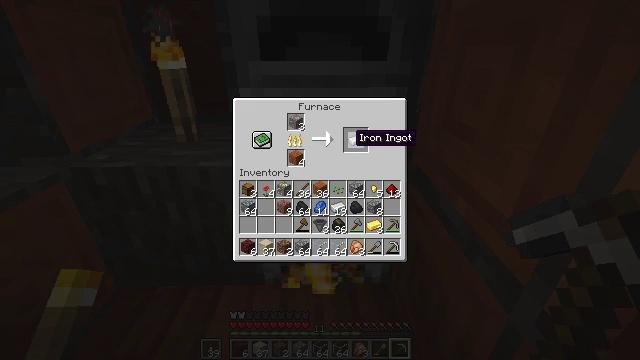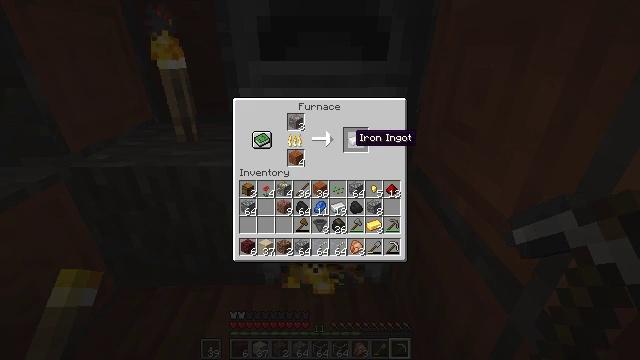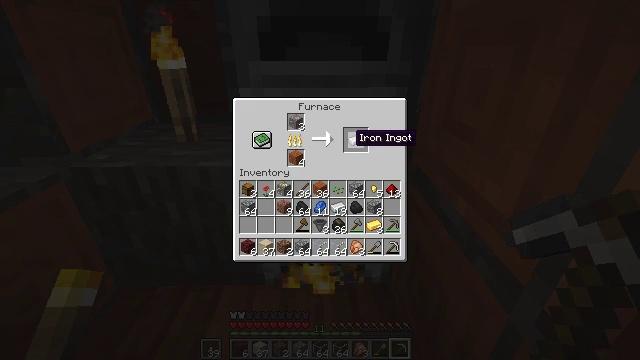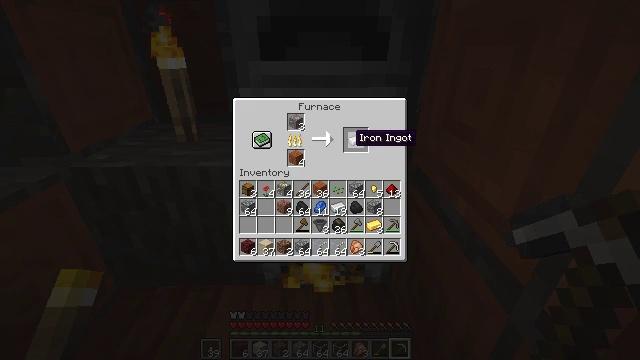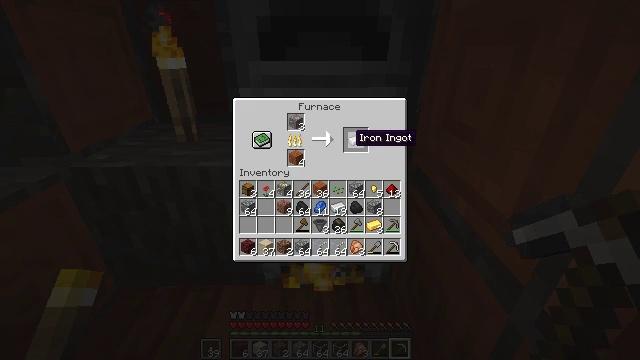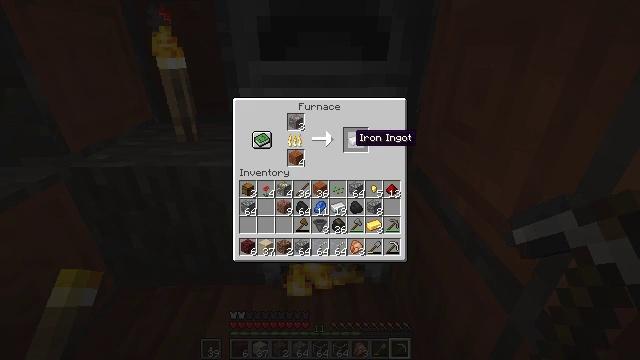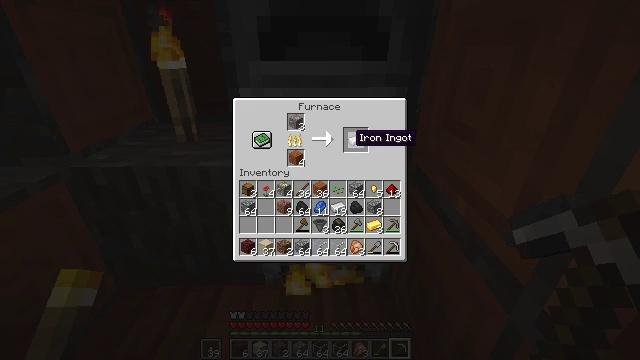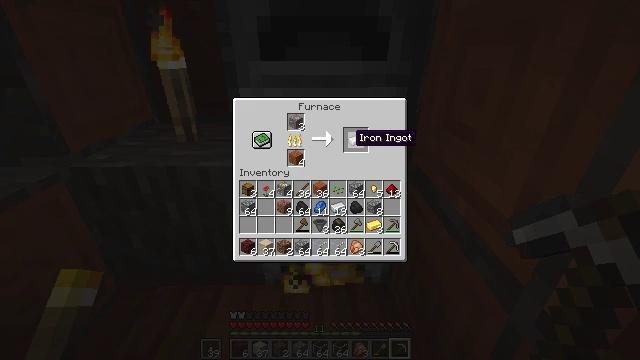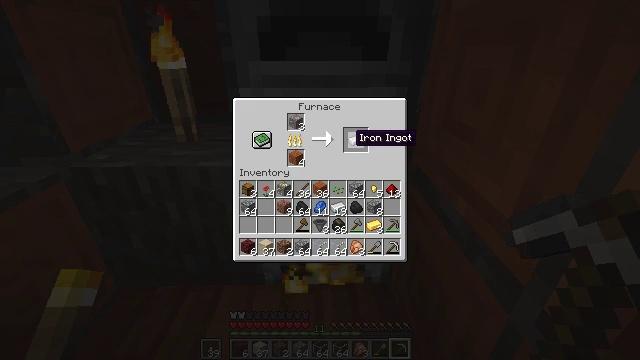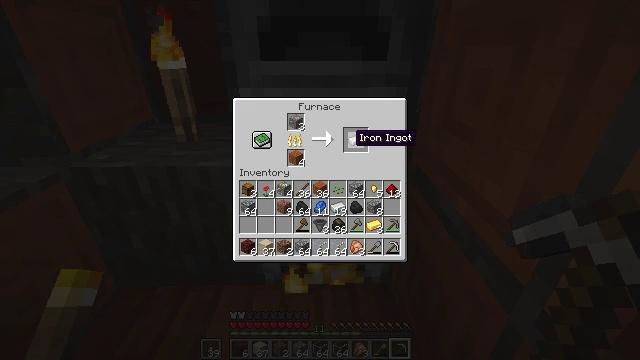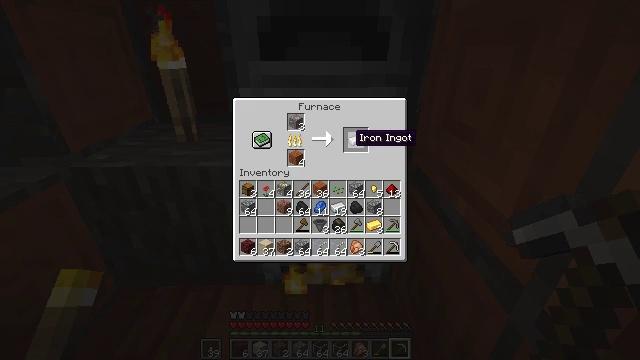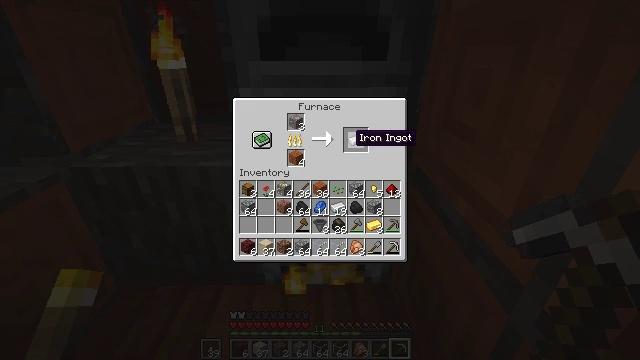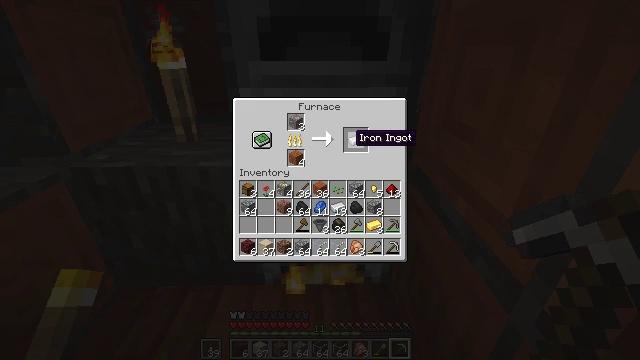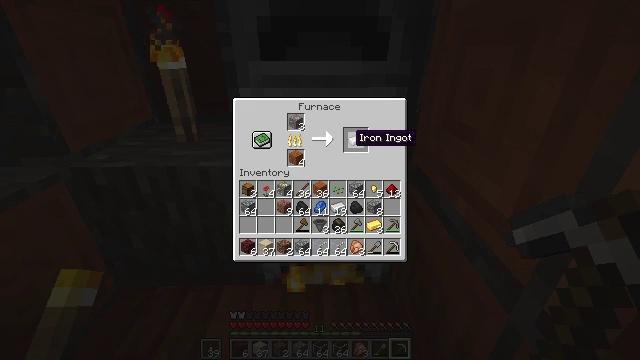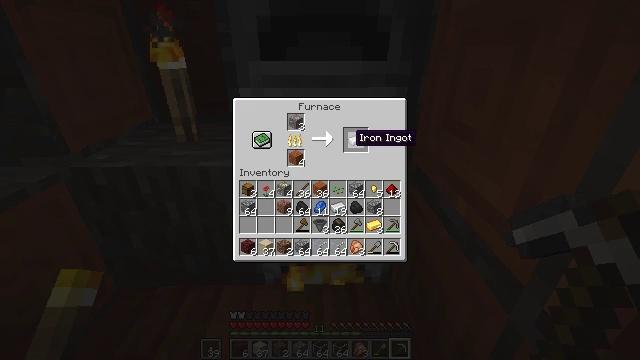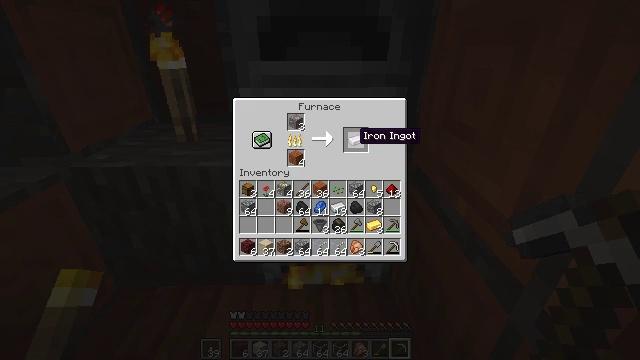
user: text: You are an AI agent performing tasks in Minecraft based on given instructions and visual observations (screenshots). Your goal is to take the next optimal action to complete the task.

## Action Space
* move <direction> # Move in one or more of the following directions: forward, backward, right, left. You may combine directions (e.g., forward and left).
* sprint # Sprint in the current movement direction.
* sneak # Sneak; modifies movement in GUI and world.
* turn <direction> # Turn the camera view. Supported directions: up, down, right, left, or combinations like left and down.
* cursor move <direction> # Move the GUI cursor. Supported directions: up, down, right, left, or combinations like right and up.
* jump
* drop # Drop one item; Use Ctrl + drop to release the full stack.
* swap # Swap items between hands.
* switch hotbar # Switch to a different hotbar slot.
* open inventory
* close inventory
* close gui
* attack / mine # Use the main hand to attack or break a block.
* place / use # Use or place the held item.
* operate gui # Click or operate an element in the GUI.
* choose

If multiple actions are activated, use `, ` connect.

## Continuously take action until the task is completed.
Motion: motion action
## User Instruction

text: Use the crafting table to craft an acacia sign.
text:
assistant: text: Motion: no_op
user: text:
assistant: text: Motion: no_op
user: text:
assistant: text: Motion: no_op
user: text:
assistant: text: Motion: no_op
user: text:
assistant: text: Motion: no_op
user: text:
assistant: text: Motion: no_op
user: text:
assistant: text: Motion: no_op
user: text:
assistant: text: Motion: no_op
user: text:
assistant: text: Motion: no_op
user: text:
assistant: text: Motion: no_op
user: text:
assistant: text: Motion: no_op
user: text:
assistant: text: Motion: no_op
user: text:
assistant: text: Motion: no_op
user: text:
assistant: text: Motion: no_op
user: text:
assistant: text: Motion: no_op
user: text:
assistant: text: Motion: no_op
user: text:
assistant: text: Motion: no_op
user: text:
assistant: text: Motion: no_op
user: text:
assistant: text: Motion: no_op
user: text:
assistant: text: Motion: no_op
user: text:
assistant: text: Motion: no_op
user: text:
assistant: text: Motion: no_op
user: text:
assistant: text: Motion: no_op
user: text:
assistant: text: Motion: no_op
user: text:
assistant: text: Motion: no_op
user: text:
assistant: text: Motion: no_op
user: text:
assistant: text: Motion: no_op
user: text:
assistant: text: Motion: no_op
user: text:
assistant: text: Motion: no_op
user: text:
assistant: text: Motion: cursor move right and down